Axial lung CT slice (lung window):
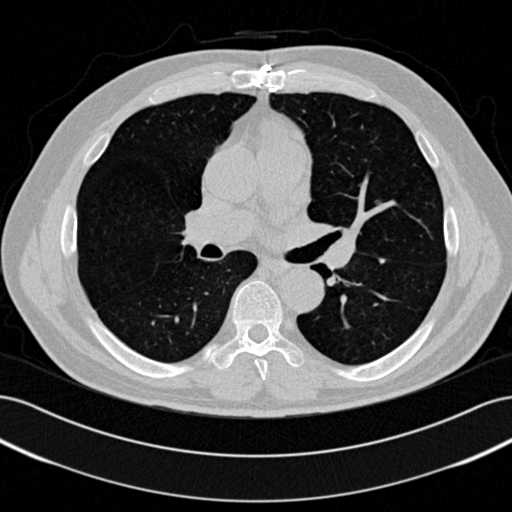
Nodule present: no